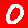
Digit: 0